Question: I am trying to use autocompletebox using ajaxToolkit autpcompleteExtender. I refer this link <URL> .But now I am facing two problems.
1. Its working fine when I use webmethod on code behind but when I try to use it from seperate webservice file its not calling their webmethod. For this I set service path also but its not working. Please check the code
'''
<%@ Page Language="C#" AutoEventWireup="true" CodeBehind="WebForm2.aspx.cs" Inherits="Curriculam_Mapping.WebForm2" %>
<%@ Register Assembly="AjaxControlToolkit" Namespace="AjaxControlToolkit" TagPrefix="cc1" %>
<!DOCTYPE html PUBLIC "-//W3C//DTD XHTML 1.0 Transitional//EN" "http://www.w3.org/TR/xhtml1/DTD/xhtml1-transitional.dtd">
<html xmlns="http://www.w3.org/1999/xhtml">
<head runat="server">
<title></title>
</head>
<body>
<form id="form1" runat="server">
<div>
<cc1:ToolkitScriptManager ID="ScriptManager1" runat="server" EnablePageMethods="true"/>
<asp:TextBox ID="txtClass" runat="server"></asp:TextBox>
<cc1:AutoCompleteExtender ID="AutoCompleteExtender1" runat="server" TargetControlID="txtClass" ServiceMethod="GetCountry" ServicePath="WebService1.asmx" MinimumPrefixLength="1" EnableCaching="true" CompletionSetCount="1" CompletionInterval="1000" >
</cc1:AutoCompleteExtender>
</div>
</form>
</body>
</html>
'''
'''
using System;
using System.Collections.Generic;
using System.Linq;
using System.Web;
using System.Web.Services;
using System.Data.SqlClient;
using System.Data;
using System.Configuration;
using System.Collections.Specialized;
namespace Curriculam_Mapping
{
/// <summary>
/// Summary description for WebService1
/// </summary>
[WebService(Namespace = "http://tempuri.org/")]
[WebServiceBinding(ConformsTo = WsiProfiles.BasicProfile1_1)]
[System.ComponentModel.ToolboxItem(false)]
[System.Web.Script.Services.ScriptService]
// To allow this Web Service to be called from script, using ASP.NET AJAX, uncomment the following line.
// [System.Web.Script.Services.ScriptService]
public class WebService1 : System.Web.Services.WebService
{
[System.Web.Script.Services.ScriptMethod()]
[System.Web.Services.WebMethod]
public static List<string> GetClass(string prefixText)
{
SqlConnection con = new SqlConnection(ConfigurationManager.ConnectionStrings["dbconnection"].ToString());
con.Open();
SqlCommand cmd = new SqlCommand("Select Class_Id,Title from Mst_Class where Title like @Name+'%'", con);
cmd.Parameters.AddWithValue("@Name", prefixText);
SqlDataAdapter da = new SqlDataAdapter(cmd);
DataTable dt = new DataTable();
da.Fill(dt);
List<string> ClassNames = new List<string>();
for (int i = 0; i < dt.Rows.Count; i++)
{
ClassNames.Add(dt.Rows[i][2].ToString());
}
return ClassNames;
}
}
}
'''
1. When I use webmethod on code behind its work fine but popup not displaying properly.Its not attach to textbox control. Please check this image file

Please help me for solving this problem.
thank you.
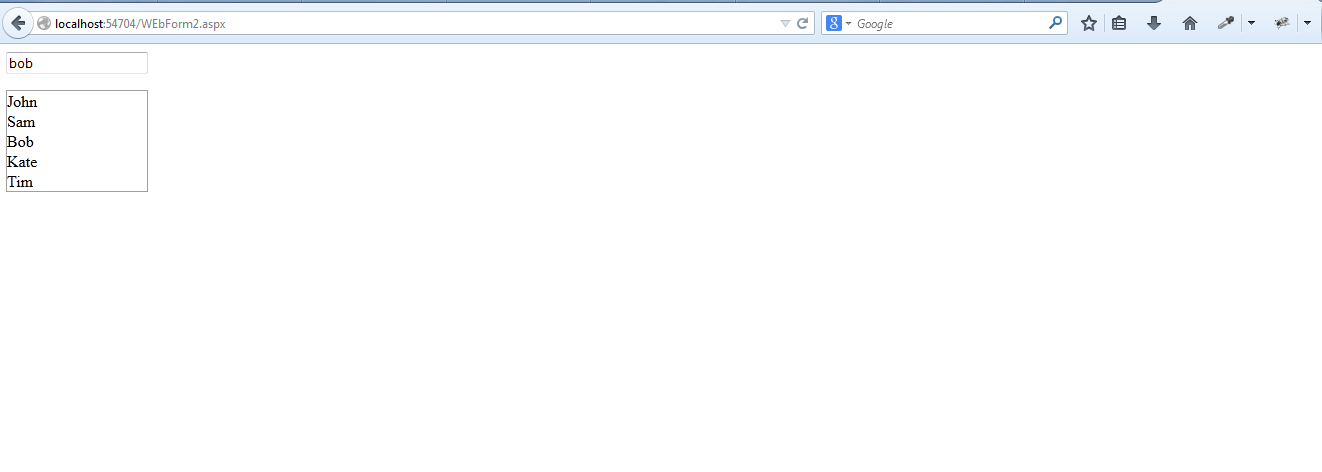
Answer: I got solution, just remove static keyword from web-method and its working,I don't know its a proper way or not but its working for me.
thank you for help.